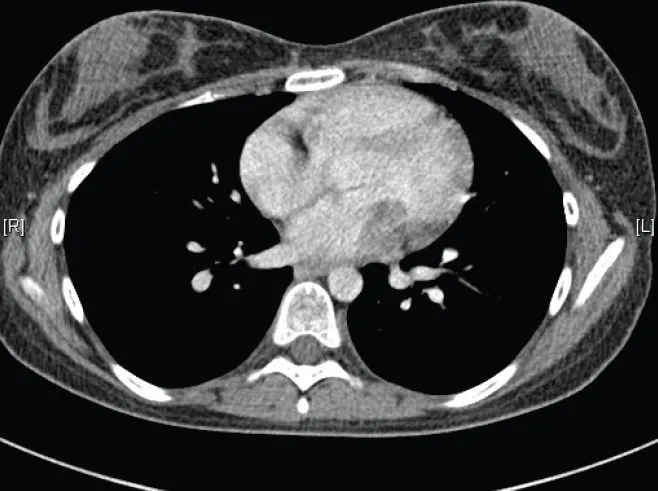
2013 CT thorax with contrast.
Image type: radiology (ct)